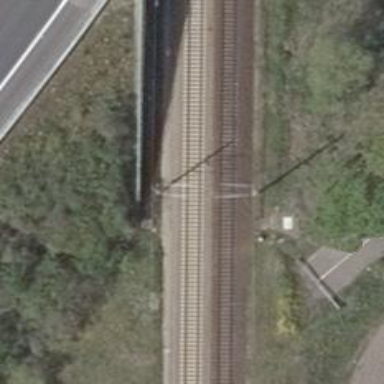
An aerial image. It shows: Milestone along the railway with catenary mast.